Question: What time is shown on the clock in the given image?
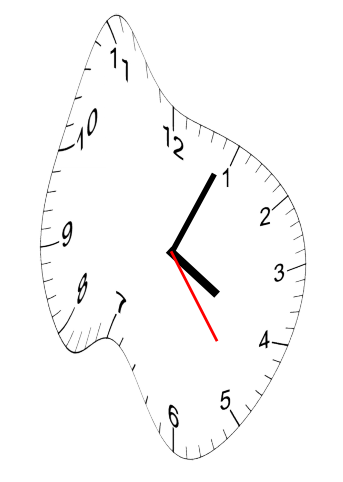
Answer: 04:04:24